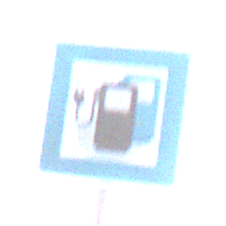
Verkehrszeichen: LadestationFuerElektrofahrzeuge
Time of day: SunriseSunset
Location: Outdoor (RoadRail)
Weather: PartlyCloudy
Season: NotSpecified
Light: Natural